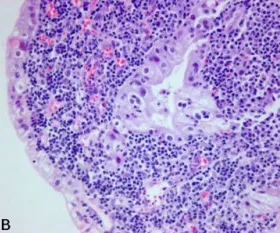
Microscopic photograph of the biopsied specimen. B. Glands are destructed by inflammatory cell infiltrates and epithelial cells reveal mild atypia (hematoxylin and eosin, X400).
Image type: pathology (h&e)